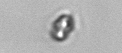
Label: Heterocapsa_rotundata